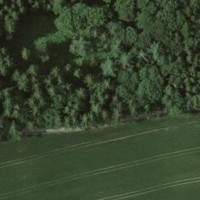
EUNIS habitat code: 44
Species observed at this site:
Platanthera bifolia